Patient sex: M
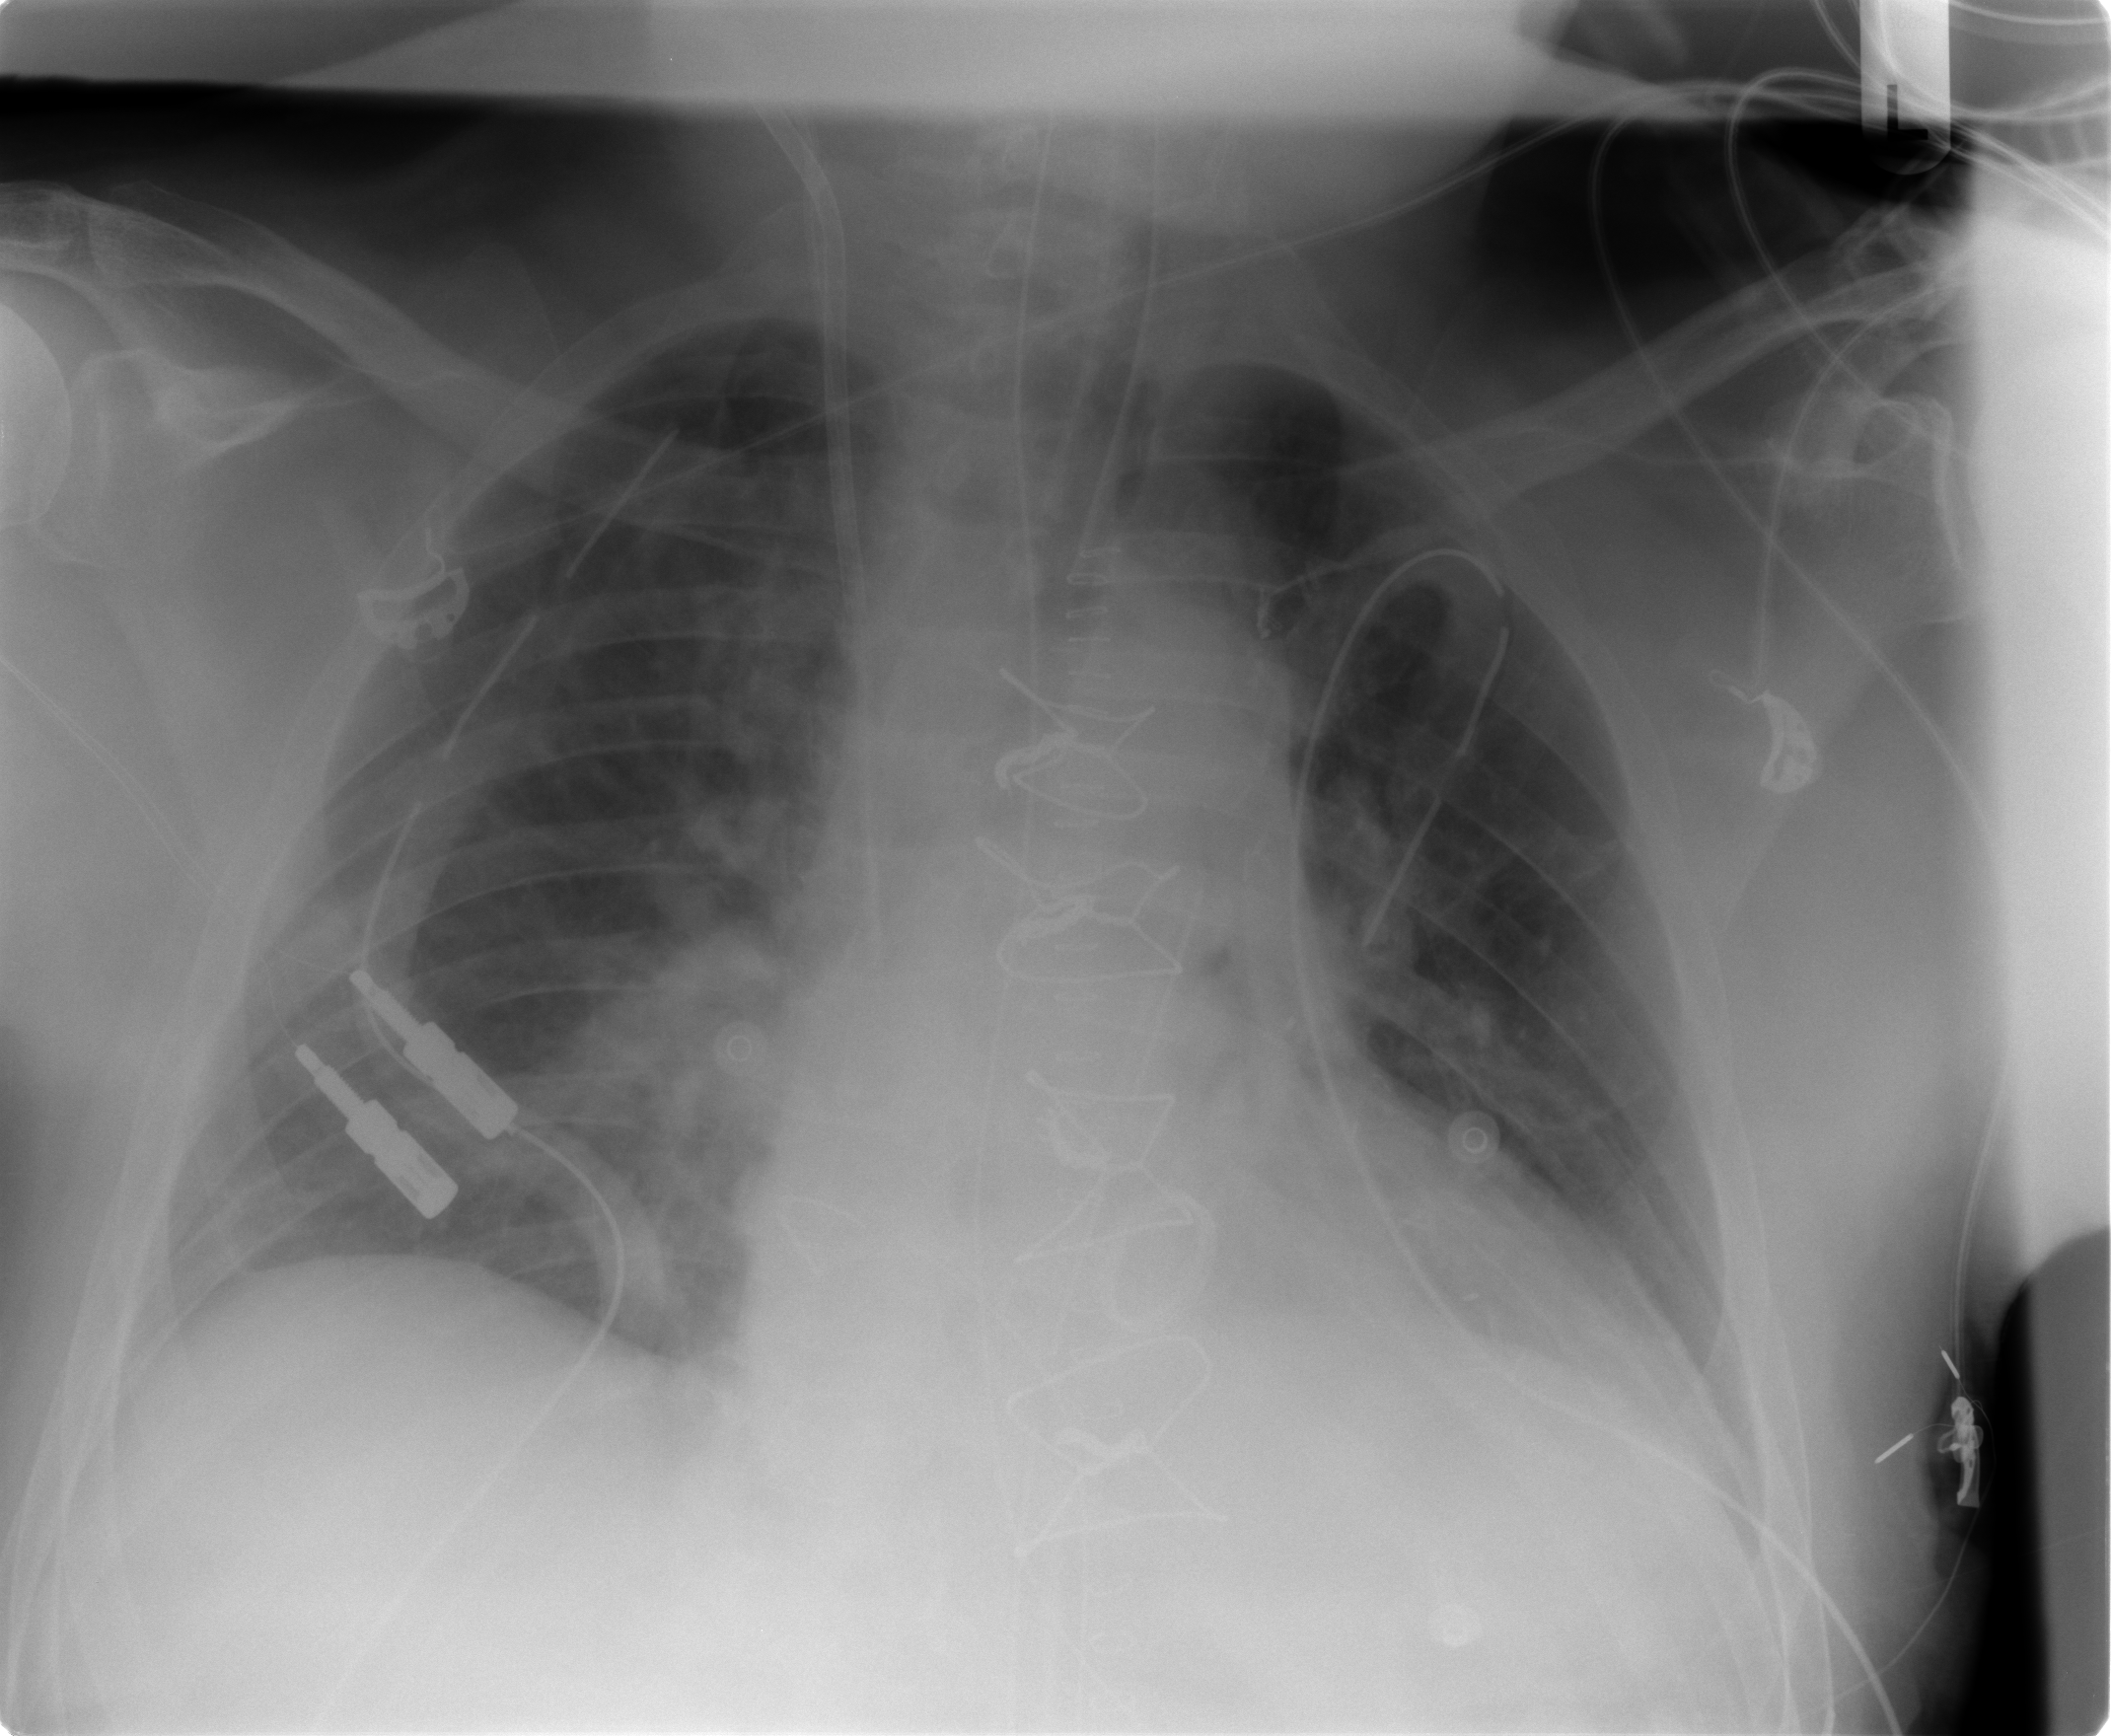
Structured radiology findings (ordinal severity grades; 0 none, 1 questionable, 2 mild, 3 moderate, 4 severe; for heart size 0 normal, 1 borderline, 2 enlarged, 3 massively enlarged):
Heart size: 2
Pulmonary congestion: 3
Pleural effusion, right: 1
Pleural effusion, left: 1
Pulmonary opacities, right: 1
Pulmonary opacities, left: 1
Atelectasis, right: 2
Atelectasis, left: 2